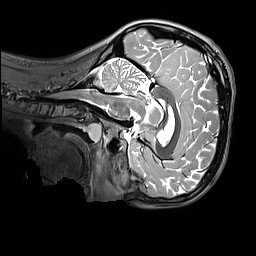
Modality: T2w
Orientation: sagittal
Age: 11
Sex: male
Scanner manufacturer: siemens
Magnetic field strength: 3 T
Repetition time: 3.2 s
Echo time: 0.408 s